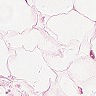
Metastatic tissue present: no